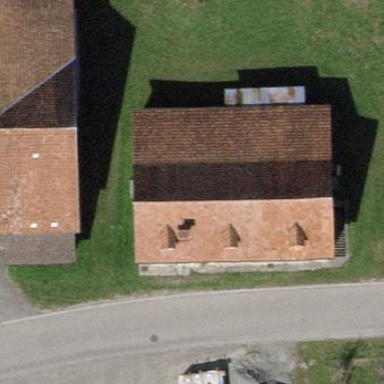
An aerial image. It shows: Farm auxiliary building.